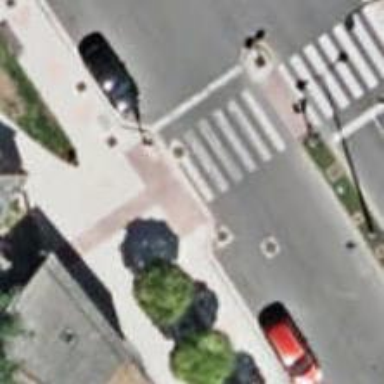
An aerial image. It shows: Zebra crossing on the road.